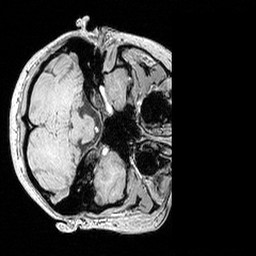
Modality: MP2RAGE
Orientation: axial
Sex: female
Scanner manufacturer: siemens
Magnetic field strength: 3 T
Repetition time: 5 s
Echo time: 0.00292 s